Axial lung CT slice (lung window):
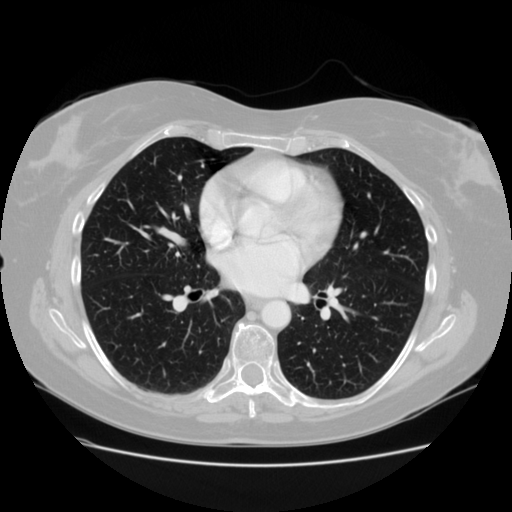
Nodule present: no